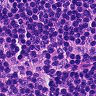
Metastatic tissue present: no